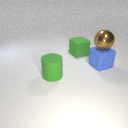
large green rubber cylinder to the left of large green rubber cube